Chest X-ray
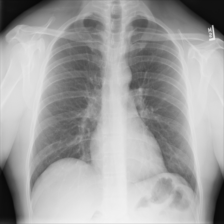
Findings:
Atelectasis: negative
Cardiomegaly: negative
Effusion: negative
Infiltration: negative
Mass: negative
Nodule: negative
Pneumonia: negative
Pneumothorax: negative
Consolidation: negative
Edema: negative
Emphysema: negative
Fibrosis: negative
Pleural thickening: negative
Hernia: negative